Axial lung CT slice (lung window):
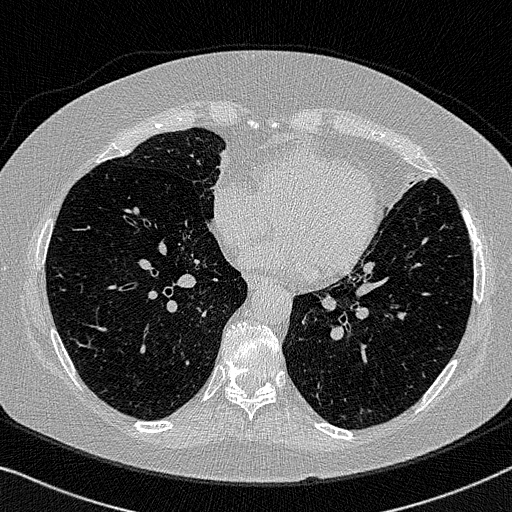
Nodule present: no